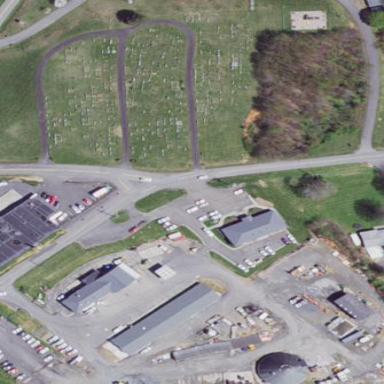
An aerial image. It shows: Grave yard.